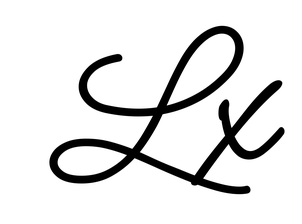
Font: MeowScript-Regular